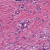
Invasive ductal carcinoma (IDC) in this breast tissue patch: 1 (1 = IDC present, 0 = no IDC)